Question: My foreach goes the wrong way. It's now setting the template from bottom to top but this needs to go in opposite order
I have added a printscreen to make it clear:

The only solution I know is to select them 1 by 1 by name and then set the right answer, but how will I accomplice this? Or is there still a way to let the 'foreach' go in the right "direction"
this is the foreach I'm using:
'''
var labels = this.Controls
.OfType<Label>()
.Where(l => l.Name.StartsWith("answer_"));
int x = 1;
foreach (Label l in labels)
{
int y = x * tafel;
l.Text = y.ToString();
x++;
}
'''
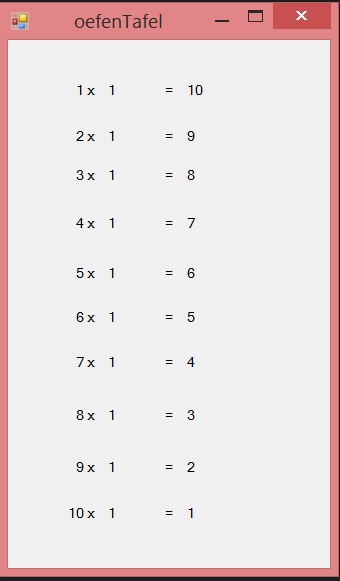
Answer: If you're sure they are always in exact reverse order you can always add '.Reverse()' to your 'this.Controls.OfType<Label>...' queries. A little bit ugly and hack IMHO but should work.
A less kludgy solution would be to add an '.OrderBy()' to make them appear in the order you want them to appear. For Example:
'''
this.Controls.OfType<Label>().OrderBy(l=>l.Text)
'''
You can also use '.OrderByDescending()' or use an overload of 'OrderBy' with a custom 'Comparer<Label>' class.